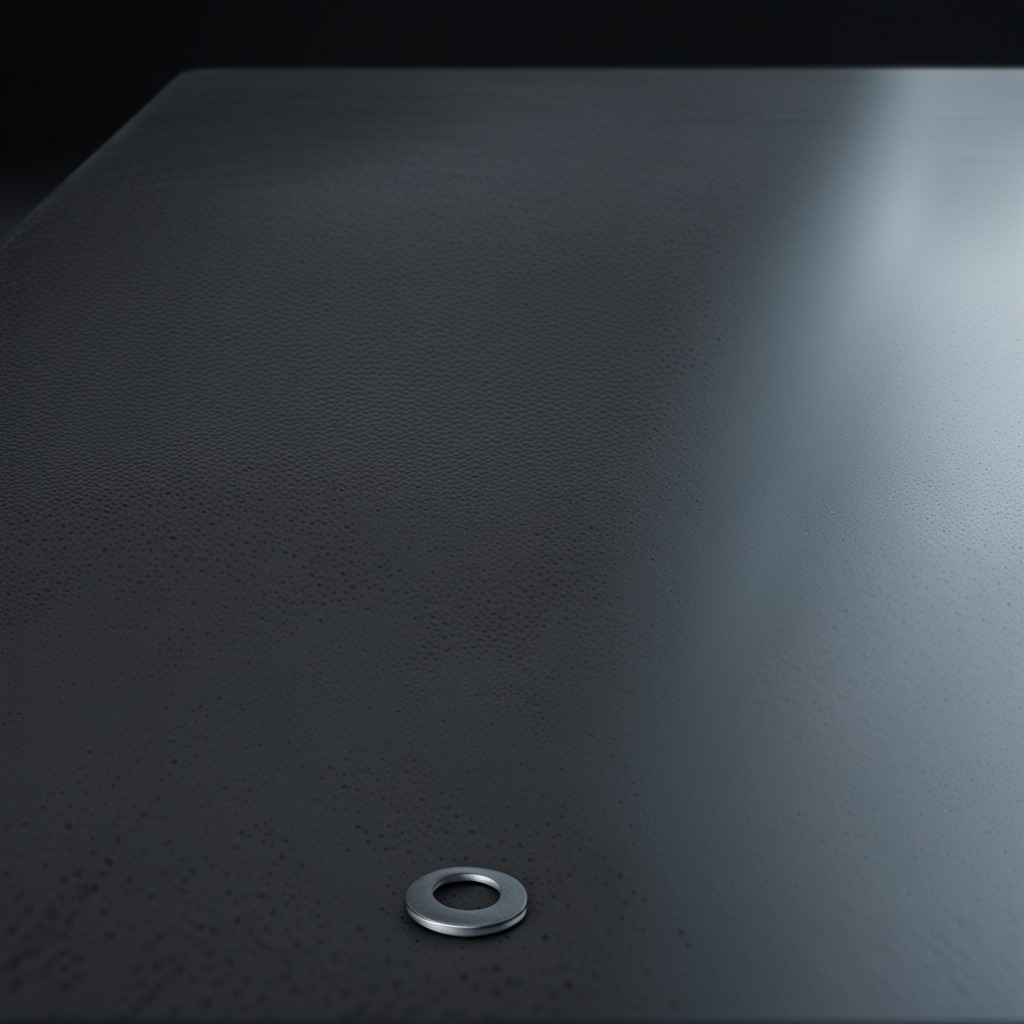
A flat metal washer is lying on a clean granite table inside a workshop at night.